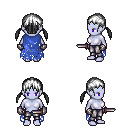
a pixel art fantasy rpg character, female body template, dark elf, purple skin, blue tattered cape, metal pants, white twin-tailed hairstyle, metal gloves, dagger, four views (front, back, left, right), 2x2 character sprite sheet, small pixel art, hard edges, no anti-aliasing